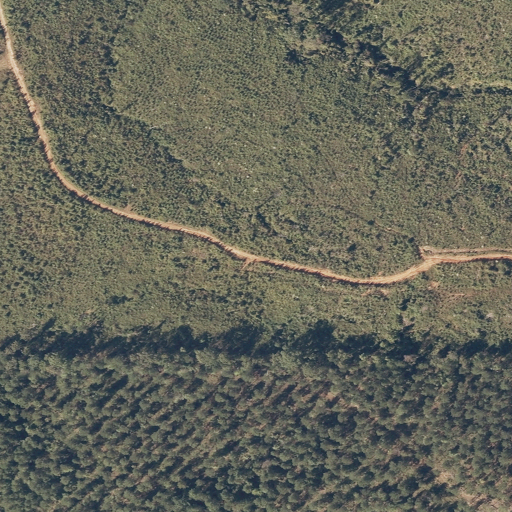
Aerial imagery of mountain in Mississippi named Kelley Hill containing shrub, deciduous forest, evergreen forest, and mixed forest